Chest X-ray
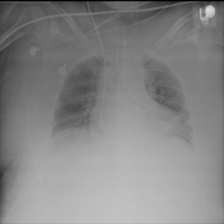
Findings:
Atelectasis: negative
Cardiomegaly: negative
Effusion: negative
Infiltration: negative
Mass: negative
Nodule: negative
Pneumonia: negative
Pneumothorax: negative
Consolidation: negative
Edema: negative
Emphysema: negative
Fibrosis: negative
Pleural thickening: negative
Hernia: negative